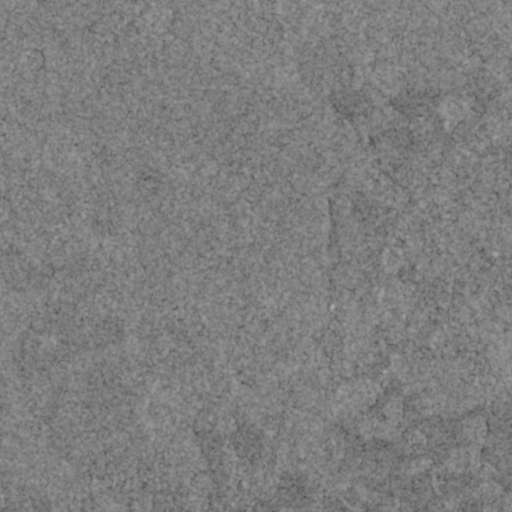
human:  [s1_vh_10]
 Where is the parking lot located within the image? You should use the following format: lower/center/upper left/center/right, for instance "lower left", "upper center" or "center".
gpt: The parking lot is located in the lower center of the image.
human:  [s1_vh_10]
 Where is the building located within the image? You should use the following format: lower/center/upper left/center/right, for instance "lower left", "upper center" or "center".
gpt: The building is located in the center right of the image.
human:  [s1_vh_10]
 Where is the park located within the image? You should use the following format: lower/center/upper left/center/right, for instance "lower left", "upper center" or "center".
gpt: There is no park in the image.

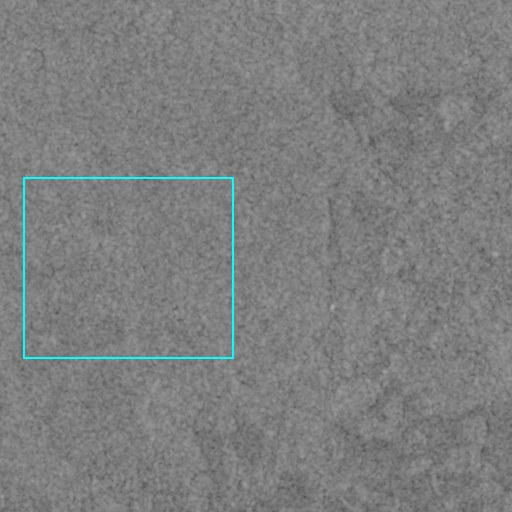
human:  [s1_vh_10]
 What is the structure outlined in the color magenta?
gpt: There is no magenta outline.
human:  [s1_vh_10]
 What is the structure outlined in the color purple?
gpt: There is no structure outlined in purple.